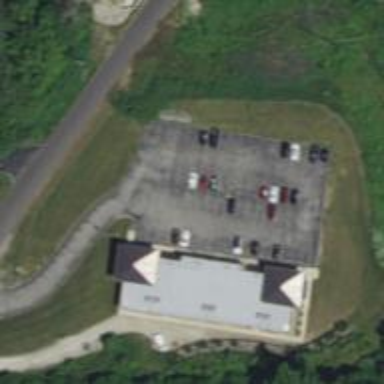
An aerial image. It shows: Parking space is available.